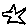
Label: star